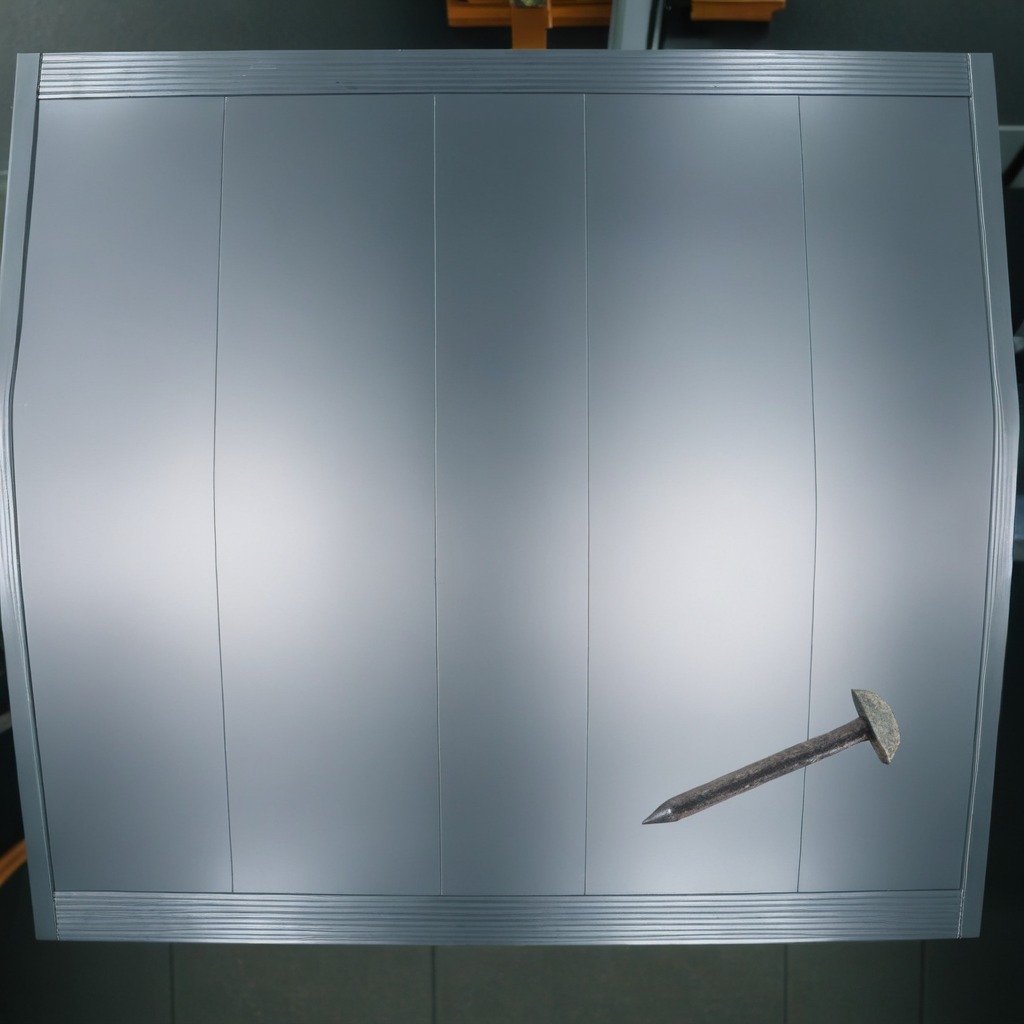
An iron nail lies on the toolbox surface in the airplane hangar workshop.